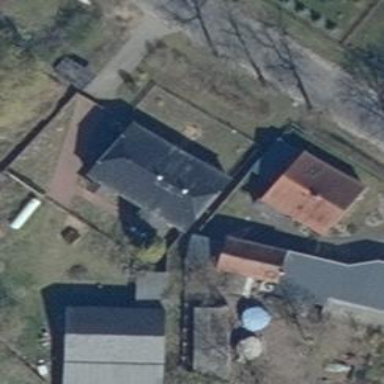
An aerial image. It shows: Simple house.